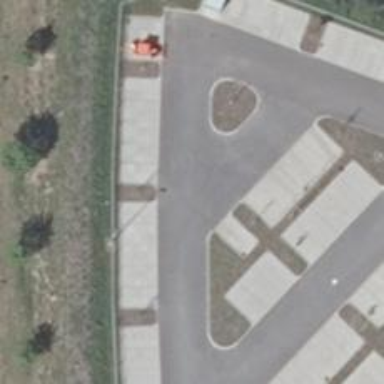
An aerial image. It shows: Parking aisle designated as service road.